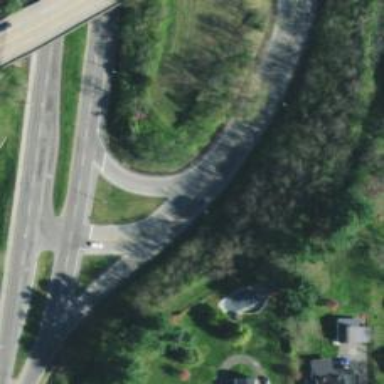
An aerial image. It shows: Secondary link road.